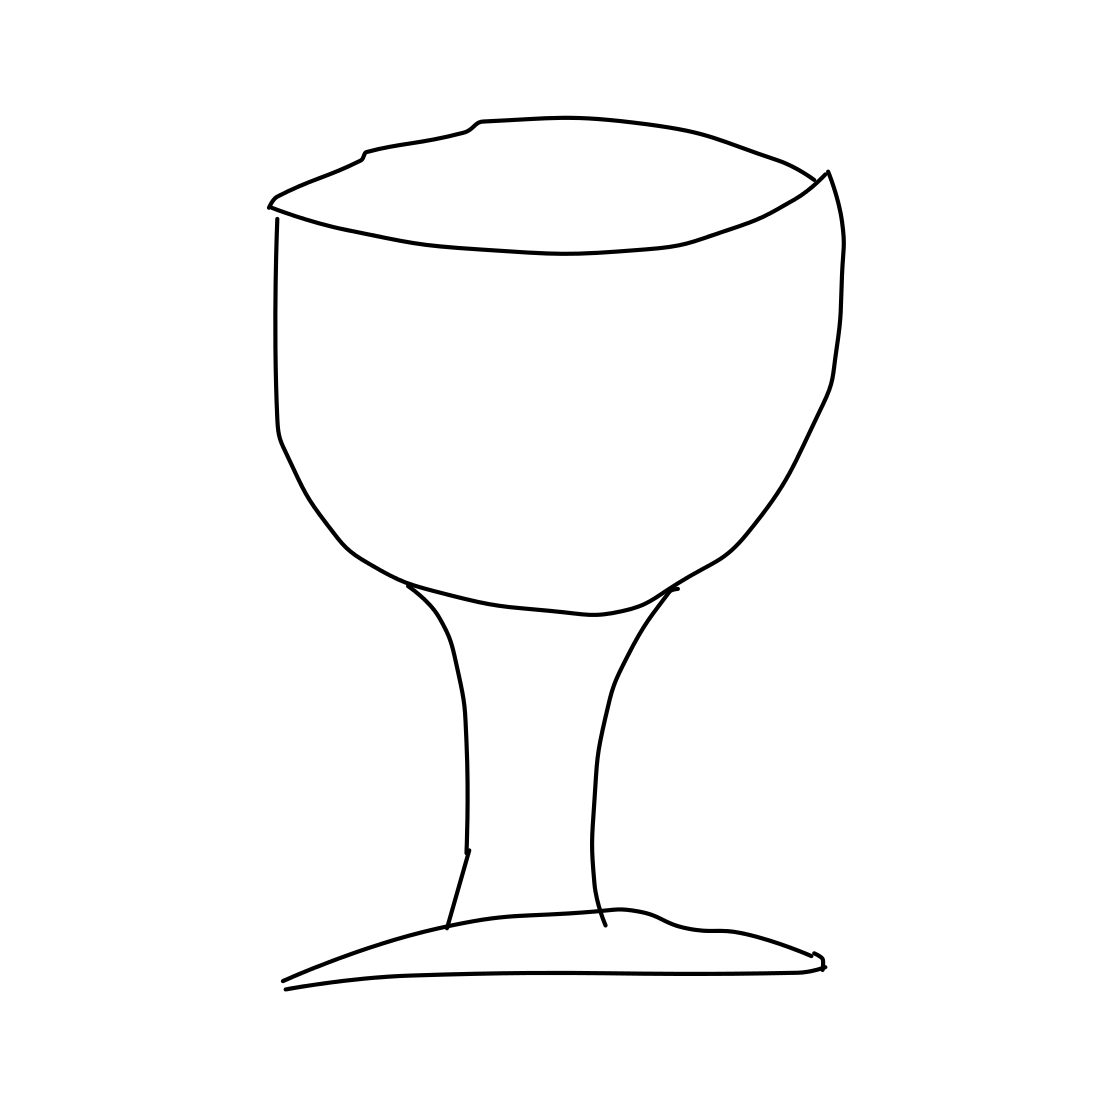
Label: wineglass